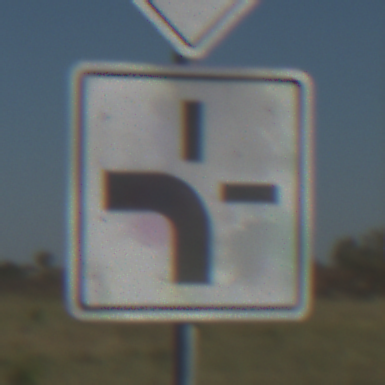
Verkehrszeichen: VerlaufVorfahrtsstrasse1
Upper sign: Vorfahrtsstrasse
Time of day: MorningAfternoon
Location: Outdoor (Nature)
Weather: Clear
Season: Autumn
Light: Natural